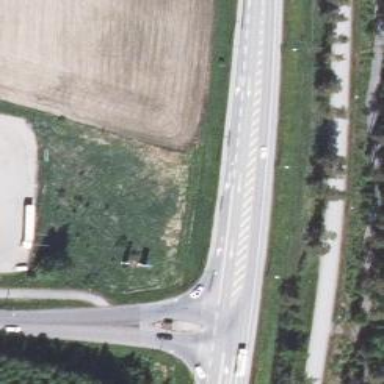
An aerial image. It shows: Asphalt road classified as trunk highway.